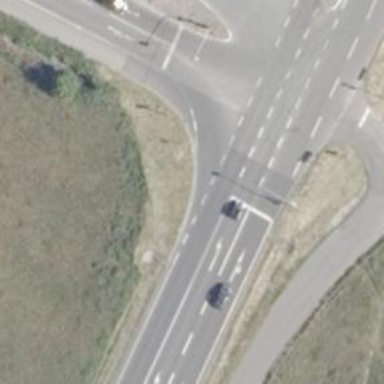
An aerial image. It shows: Road with traffic signals.